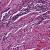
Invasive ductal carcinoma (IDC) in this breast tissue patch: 1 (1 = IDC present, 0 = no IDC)